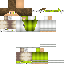
A male human skin with medium skin, wearing brown long hair dressed in a blue hoodie and black pants, featuring a closed mouth.